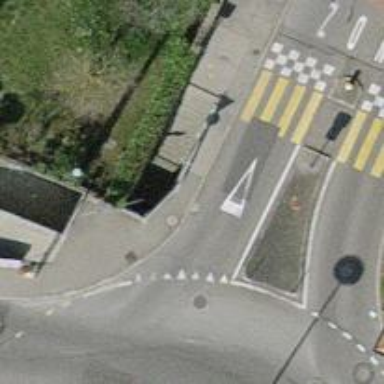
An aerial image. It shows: Set of steps on the road.